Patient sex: F
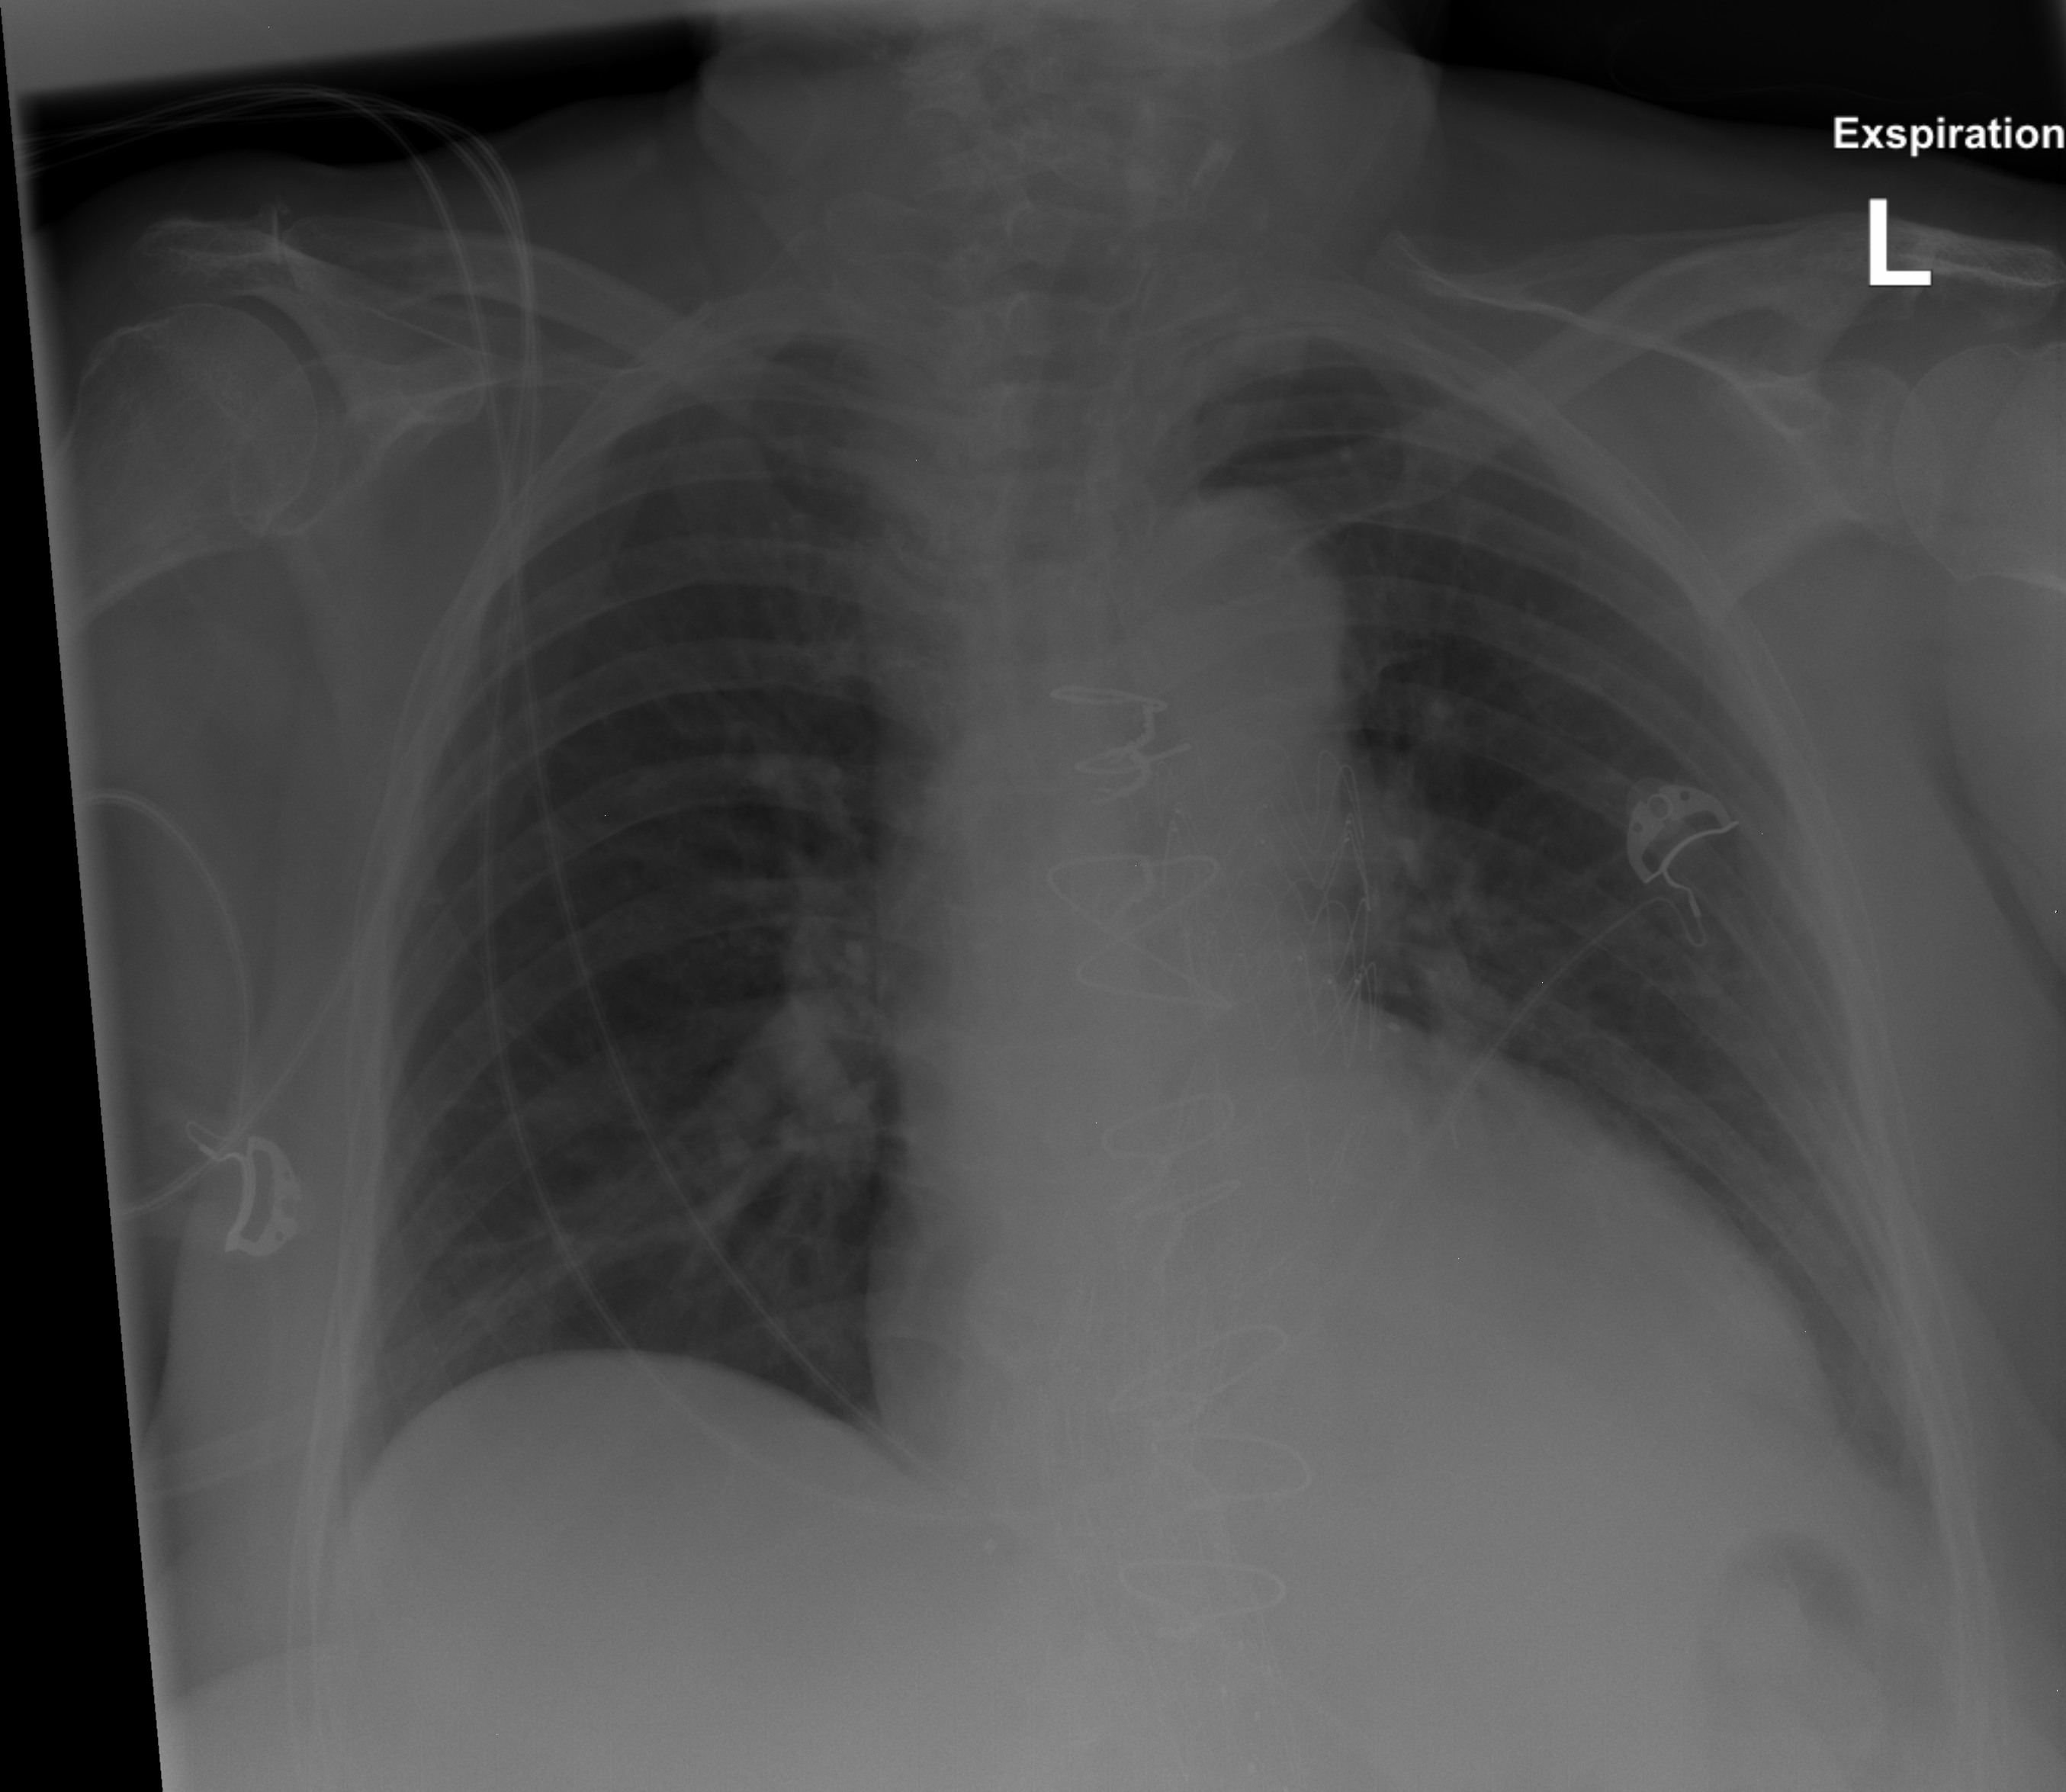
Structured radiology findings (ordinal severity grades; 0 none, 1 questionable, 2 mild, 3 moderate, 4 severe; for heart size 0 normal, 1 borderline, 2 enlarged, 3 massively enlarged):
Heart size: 2
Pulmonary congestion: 0
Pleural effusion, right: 0
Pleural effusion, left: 2
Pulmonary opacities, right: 0
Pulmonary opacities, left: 0
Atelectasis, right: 0
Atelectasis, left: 2